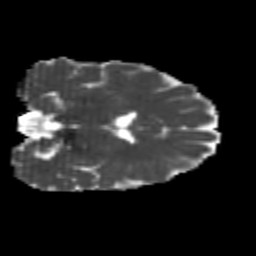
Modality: MD
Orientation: coronal
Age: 25
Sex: female
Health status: healthy
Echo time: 0.074 s